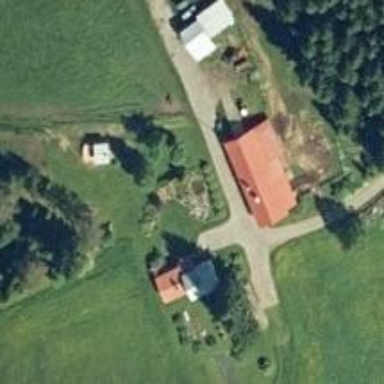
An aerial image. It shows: Farmyard area.